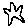
Label: star